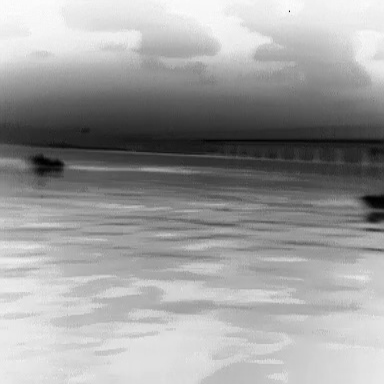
There is a canoe in the infrared image.